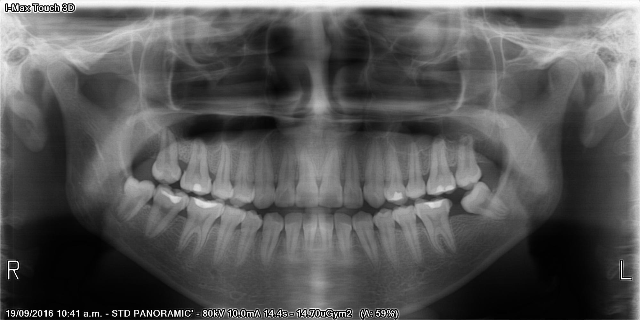
adult